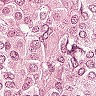
Metastatic tissue present: yes